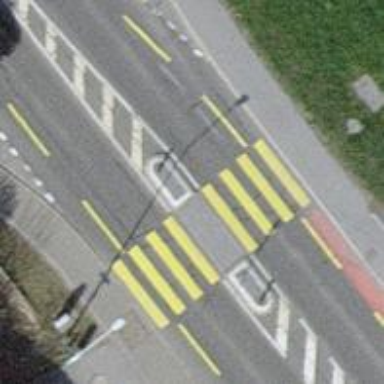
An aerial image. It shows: Uncontrolled zebra crossing with pedestrian island.